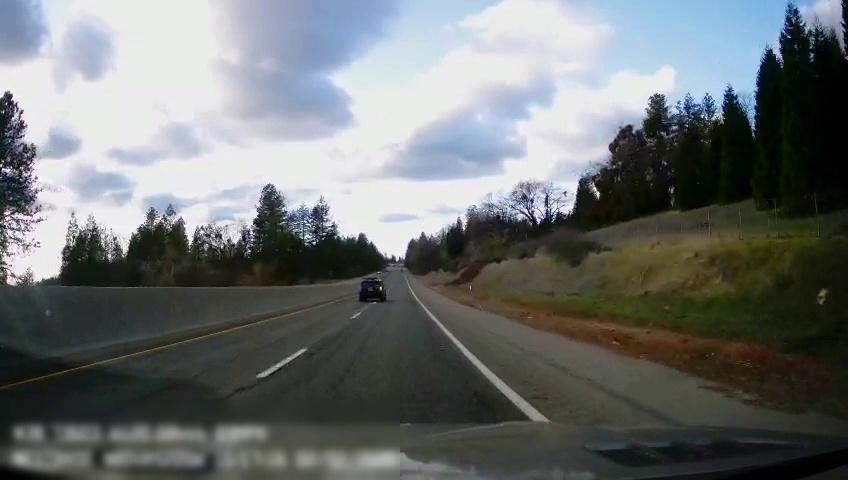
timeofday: Day
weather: Cloudy
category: Drivable Space
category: Vehicles | SUV
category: Lanes | Alternate Lane
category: Lanes | Current Lane
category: Lanes | Current Lane